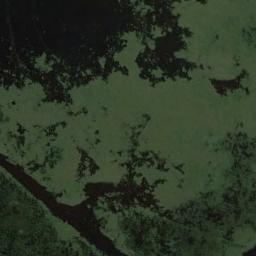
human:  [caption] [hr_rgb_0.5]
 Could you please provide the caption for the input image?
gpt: The surface of the lake in a wetland is covered with a large dense dark green and light green mixed plants .

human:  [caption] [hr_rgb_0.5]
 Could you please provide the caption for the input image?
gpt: The wetland consists of green plants and water .

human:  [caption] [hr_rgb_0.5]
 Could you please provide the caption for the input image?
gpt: There are many different shapes and sizes of water around the wetlands .

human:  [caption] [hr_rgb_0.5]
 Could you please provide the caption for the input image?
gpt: Beside this wetland is a blue ocean .

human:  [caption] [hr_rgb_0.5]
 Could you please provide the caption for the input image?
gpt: There are many green areas and some water areas on the wetland .